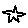
Label: star